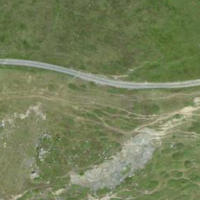
EUNIS habitat code: 26
Species observed at this site:
Campanula scheuchzeri